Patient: sex F, age 73
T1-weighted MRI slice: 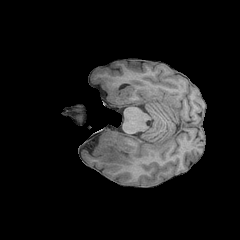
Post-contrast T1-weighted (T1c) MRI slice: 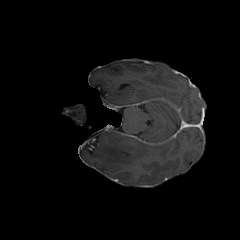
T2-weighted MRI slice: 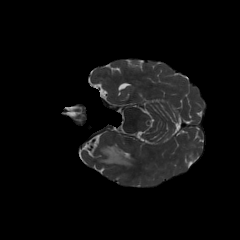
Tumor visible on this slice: yes
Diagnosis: Glioblastoma, IDH-wildtype
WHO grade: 4